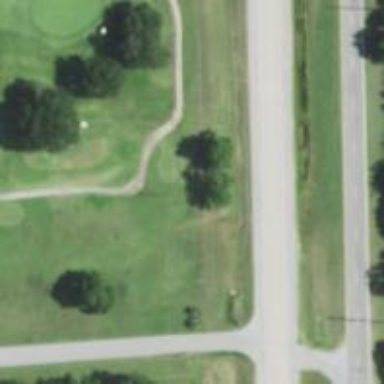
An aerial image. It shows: Path designated for golf carts.